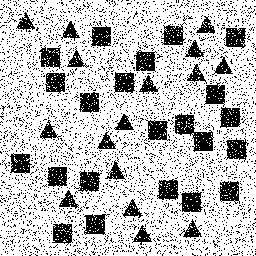
Squares: 22
Triangles: 16
Stars: 0
Total shapes: 38